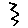
Label: zigzag